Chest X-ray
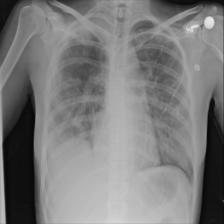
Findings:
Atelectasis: negative
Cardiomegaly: negative
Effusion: negative
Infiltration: negative
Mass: negative
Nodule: negative
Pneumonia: negative
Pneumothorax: negative
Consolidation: negative
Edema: positive
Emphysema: negative
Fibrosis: negative
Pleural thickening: negative
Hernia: negative